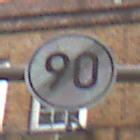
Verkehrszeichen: EndeGeschwindigkeit90
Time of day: MorningAfternoon
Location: Outdoor (Urban)
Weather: Overcast
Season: NotSpecified
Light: Natural